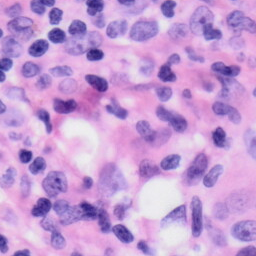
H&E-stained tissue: Skin